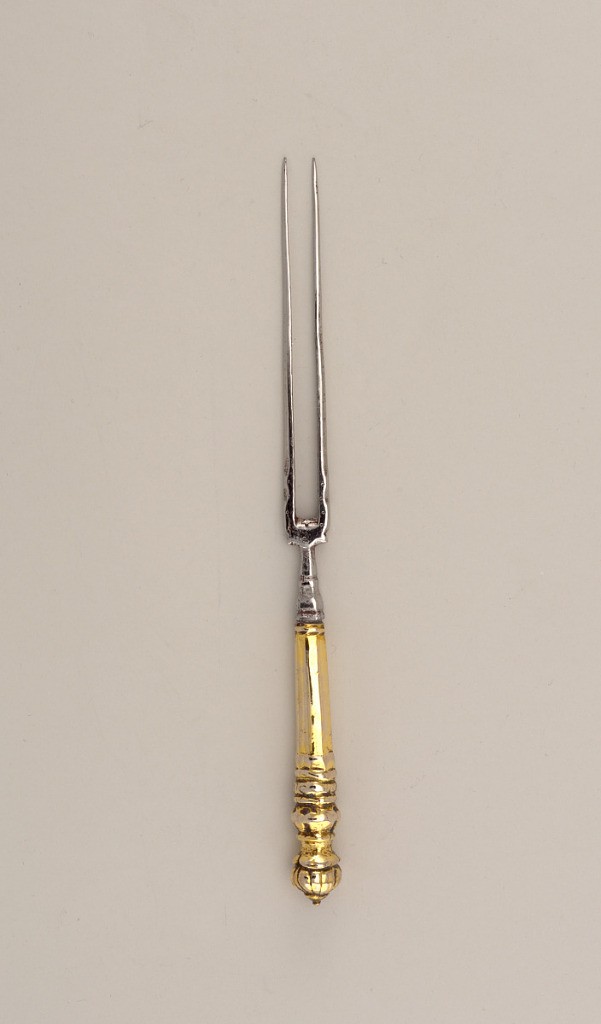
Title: Fork
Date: ca. 1700–1800
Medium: silver, leather, brass, steel
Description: Fork has two long straight tines, decorated shoulders and neck.